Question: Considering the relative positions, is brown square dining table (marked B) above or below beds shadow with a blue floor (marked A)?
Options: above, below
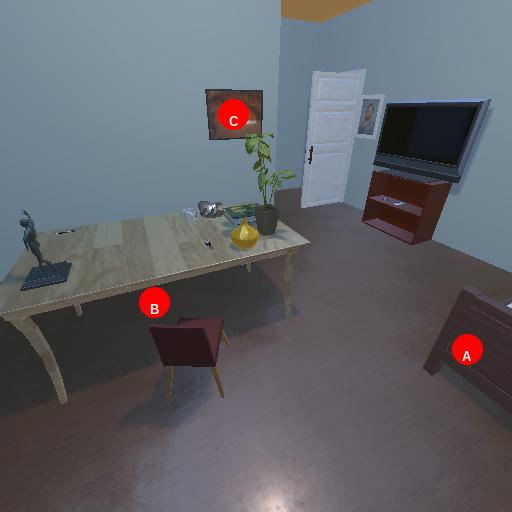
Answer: above